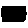
Label: hexagon